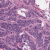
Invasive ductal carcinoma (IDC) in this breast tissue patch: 1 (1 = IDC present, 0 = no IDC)